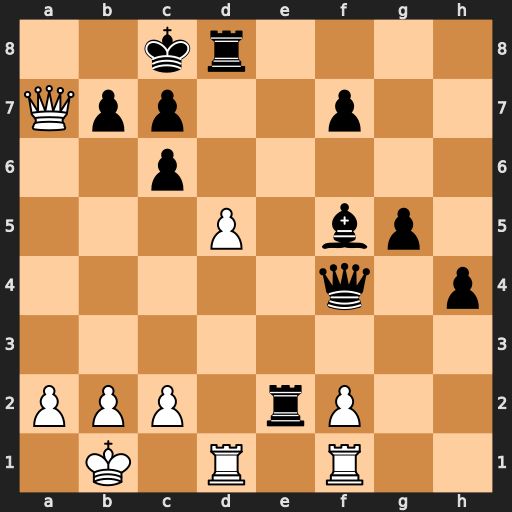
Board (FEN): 2kr4/Qpp2p2/2p5/3P1bp1/5q1p/8/PPP1rP2/1K1R1R2
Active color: w
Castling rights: -
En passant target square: -
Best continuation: dxc6 Rxd1+ Rxd1 Qc1+ Rxc1